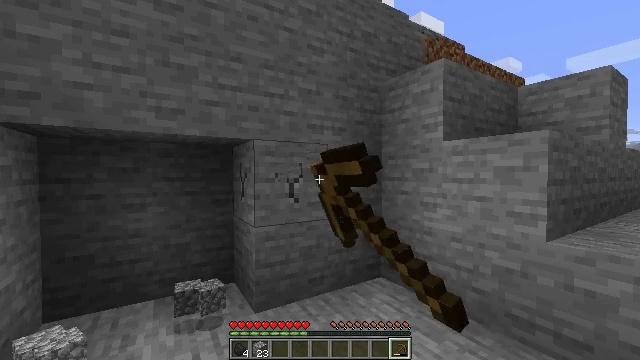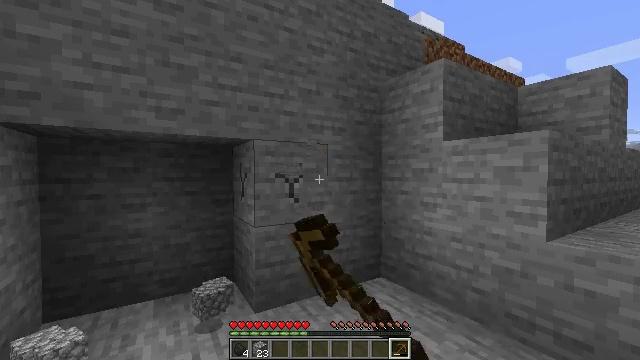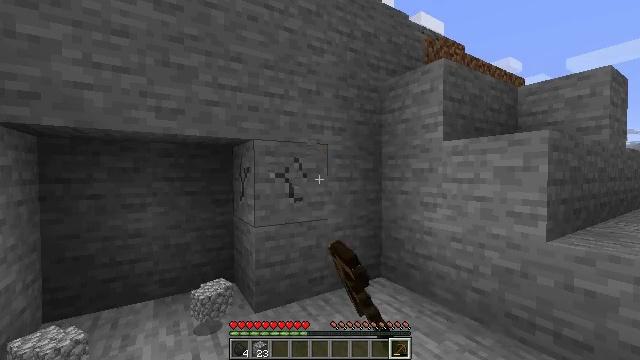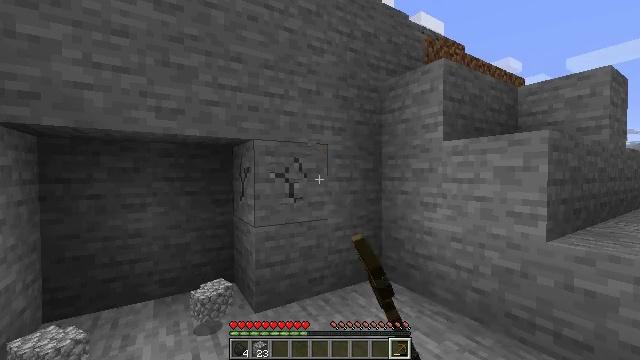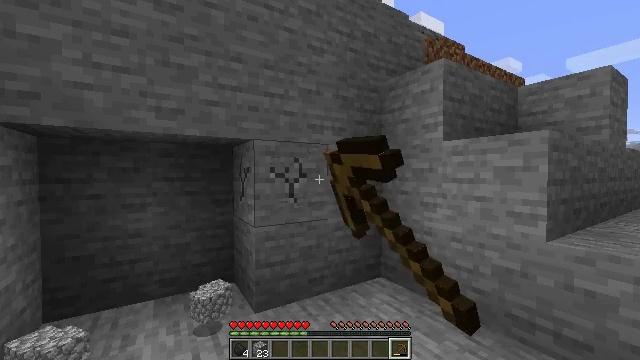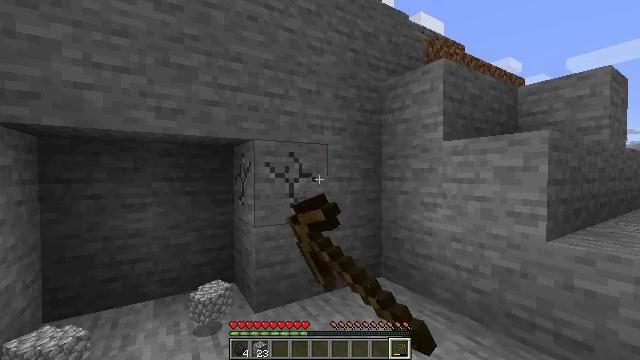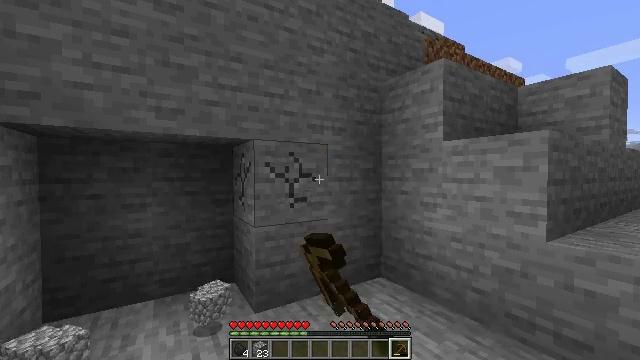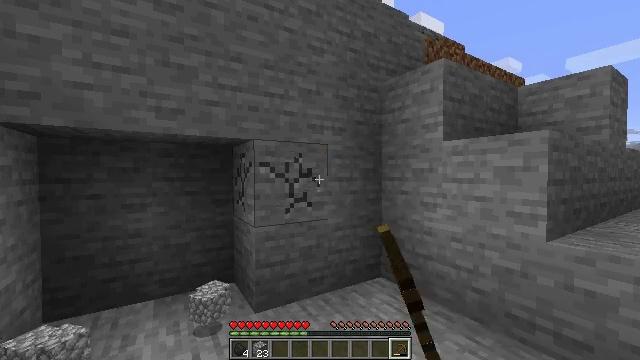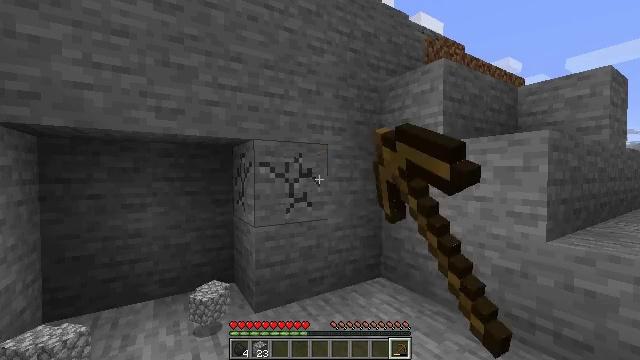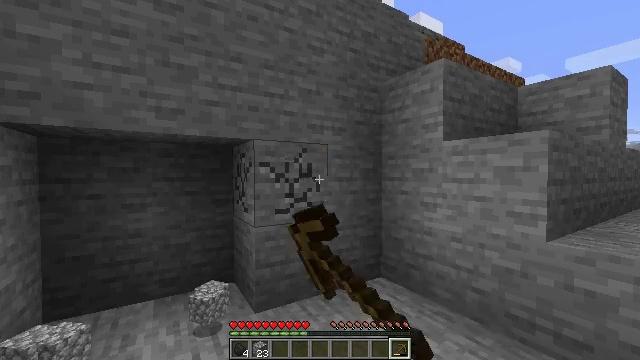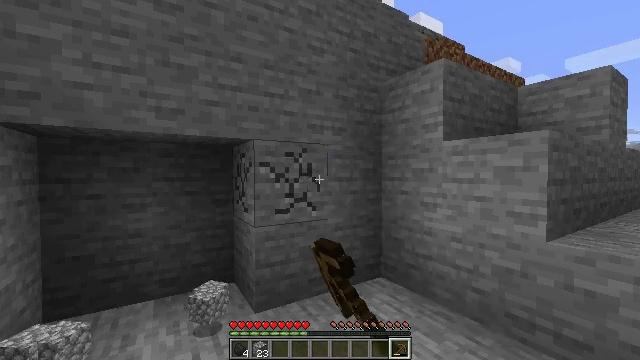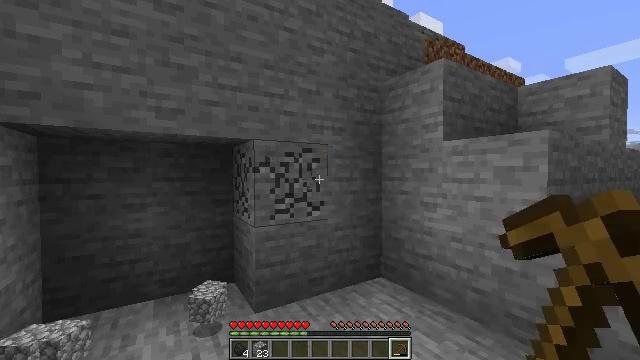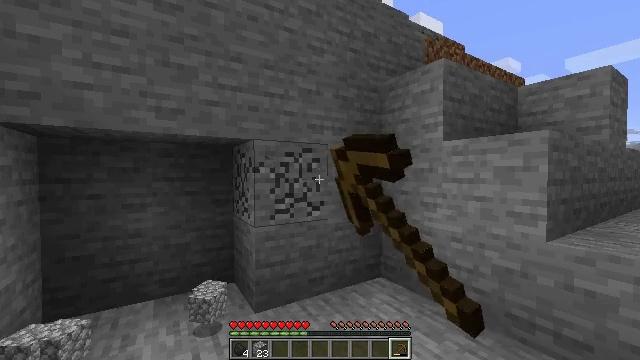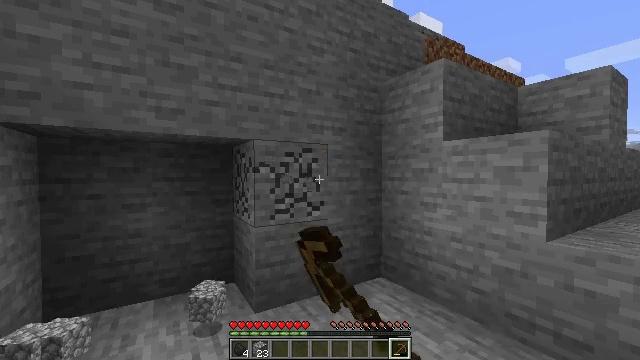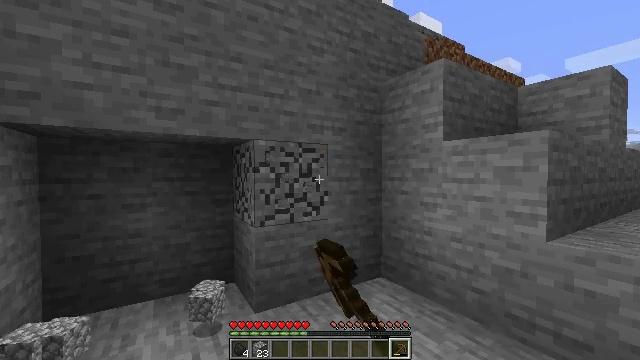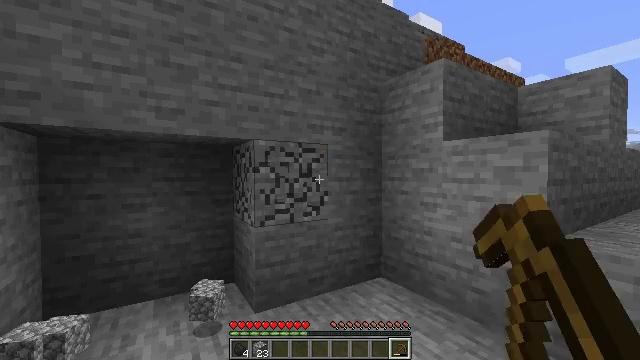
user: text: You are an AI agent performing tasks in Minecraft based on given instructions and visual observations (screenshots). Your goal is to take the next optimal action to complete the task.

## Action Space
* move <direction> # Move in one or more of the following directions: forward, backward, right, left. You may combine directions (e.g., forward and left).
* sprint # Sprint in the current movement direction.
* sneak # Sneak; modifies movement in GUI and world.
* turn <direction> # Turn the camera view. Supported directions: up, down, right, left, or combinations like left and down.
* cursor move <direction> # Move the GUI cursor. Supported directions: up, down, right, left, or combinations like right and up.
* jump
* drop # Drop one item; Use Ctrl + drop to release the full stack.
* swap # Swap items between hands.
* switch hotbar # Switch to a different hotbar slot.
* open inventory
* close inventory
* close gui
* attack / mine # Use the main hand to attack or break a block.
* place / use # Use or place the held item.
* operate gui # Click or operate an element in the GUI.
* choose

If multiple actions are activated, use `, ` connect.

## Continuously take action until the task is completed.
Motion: motion action
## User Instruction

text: Dig up the stone with a tool.
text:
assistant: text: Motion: attack / mine
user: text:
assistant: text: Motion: attack / mine
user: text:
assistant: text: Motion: attack / mine
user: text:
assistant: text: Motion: attack / mine
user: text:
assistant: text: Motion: attack / mine
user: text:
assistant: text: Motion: attack / mine
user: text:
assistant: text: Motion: attack / mine
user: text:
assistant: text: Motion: attack / mine
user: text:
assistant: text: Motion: attack / mine
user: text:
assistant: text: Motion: attack / mine
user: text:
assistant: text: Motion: attack / mine
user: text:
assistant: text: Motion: attack / mine
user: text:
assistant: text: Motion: attack / mine
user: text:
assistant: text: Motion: attack / mine
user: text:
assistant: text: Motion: attack / mine
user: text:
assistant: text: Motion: attack / mine
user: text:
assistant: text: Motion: attack / mine
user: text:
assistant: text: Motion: attack / mine
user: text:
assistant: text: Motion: attack / mine
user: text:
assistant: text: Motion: attack / mine
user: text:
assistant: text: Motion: attack / mine
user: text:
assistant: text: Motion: attack / mine
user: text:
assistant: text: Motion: attack / mine
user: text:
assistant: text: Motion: attack / mine
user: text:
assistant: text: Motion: attack / mine
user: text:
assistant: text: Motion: turn down, attack / mine
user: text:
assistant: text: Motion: turn left and down, attack / mine
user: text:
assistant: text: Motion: turn down, attack / mine
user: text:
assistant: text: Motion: attack / mine
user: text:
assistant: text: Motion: attack / mine